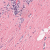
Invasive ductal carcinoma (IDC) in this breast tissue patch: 0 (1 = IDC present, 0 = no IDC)